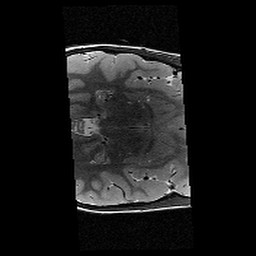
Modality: T2w
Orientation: axial
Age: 10
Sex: female
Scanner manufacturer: siemens
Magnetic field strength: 3 T
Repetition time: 9.23 s
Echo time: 0.067 s